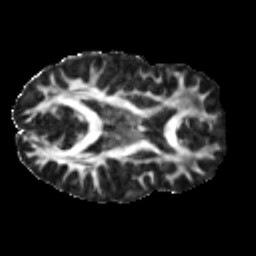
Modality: FA
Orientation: axial
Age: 46
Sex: male
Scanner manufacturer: siemens
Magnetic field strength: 3 T
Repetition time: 5 s
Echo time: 0.092 s